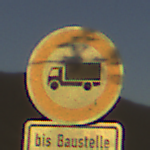
Verkehrszeichen: VerbotFuerKraftfahrzeugeUeberDreiKommaFuenfTonnen
Zusatzzeichen unten: SonstigeFahrzeugePersonengruppenFrei2
Umgebung: Outdoor, Nature
Tageszeit: SunriseSunset
Wetter: Clear
Licht: Natural
Jahreszeit: NotSpecified
Kontrast: HighContrast